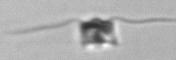
Label: Chaetoceros_didymus